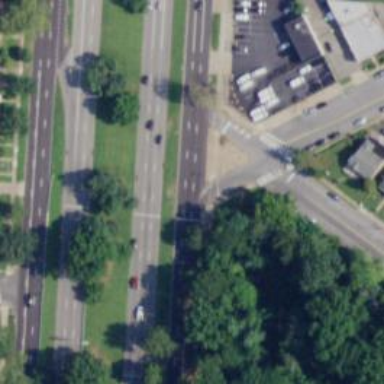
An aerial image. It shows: Marked uncontrolled road crossing.